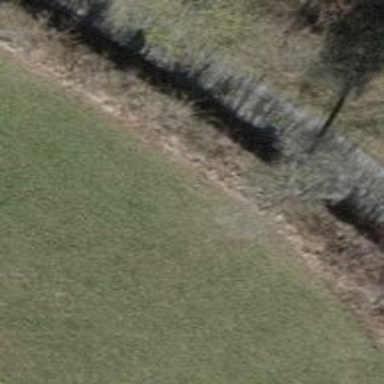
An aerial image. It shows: Ditch serving as waterway.